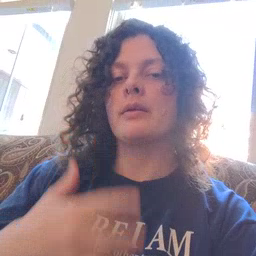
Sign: sad